Question: I am trying to produce some charts of the dummy data at the bottom of this message and have a few questions.
Would it be recommended to generate a new dataframe with summary stats so that the Year column becomes unique and the second column provides the total count or can I work with the data as is?
Related to this, if I do want to create a new dataframe, what is the best way to make it so that it has: Year, TotalCount, Counts per Term, Counts per Society?
My dummyyearcount dataframe has been created using:
'''
dummyyearcount <- count(dummydata, 'Year')
'''
Is there a way to do multiple counts within the one line of code? If so, how?
Regarding the plots, I am looking to plot a cumulative line plot, however when running the code below, it is looking for a y axis value. Is there are a way to make it do a count of the number of publications within that year rather and then split it out by society or term as opposed to me having to output a summary table and feeding in the Total Count as the y-axis?
The code below is what I have for the line plot, which complains with:
"Error: geom_line requires the following missing aesthetics: y"
Also, how can I make this cumulative so in years of no publications it will just flat line?
'''
ggplot() + aes(dummydata$Year, group=dummydata$Term, color=dummydata$Term) + geom_line(show.legend = TRUE) +
theme(axis.ticks=element_line(colour = 'black'), panel.background = element_rect('white'),
panel.grid.major = element_line(colour = 'gray85'), panel.border = element_rect(colour = 'black', fill = FALSE)) +
scale_y_continuous(expand = c(0,0), limits = c(0,5)) + scale_x_continuous(expand = c(0,0))
'''
Output from dput():
'''
structure(list(Year = c(2017L, 2011L, 2012L, 2010L, 2011L, 2015L,
2011L, 2011L, 2012L, 1994L, 2005L, 2009L, 1976L, 2007L, 2014L,
2013L, 2007L), Title = structure(1:17, .Label = c("Title of paper A",
"Title of paper B", "Title of paper C", "Title of paper D", "Title of paper E",
"Title of paper F", "Title of paper G", "Title of paper H", "Title of paper I",
"Title of paper J", "Title of paper K", "Title of paper L", "Title of paper M",
"Title of paper N", "Title of paper O", "Title of paper P", "Title of paper Q"
), class = "factor"), Authors = structure(c(1L, 1L, 2L, 1L, 3L,
4L, 7L, 1L, 8L, 5L, 4L, 6L, 10L, 10L, 9L, 4L, 2L), .Label = c("Bloggs",
"Jones", "Jones and Bloggs", "Smith", "Smith and Jones", "Smith, Jones and Wilson",
"White", "White and Bloggs", "Wilson", "Wilson and Jones"), class = "factor"),
Society = structure(c(4L, 4L, 1L, 1L, 4L, 4L, 2L, 3L, 4L,
1L, 1L, 4L, 4L, 2L, 4L, 4L, 4L), .Label = c("ABC", "MNO",
"N", "XYZ"), class = "factor"), Term = structure(c(1L, 1L,
1L, 1L, 1L, 2L, 2L, 1L, 2L, 2L, 1L, 1L, 2L, 1L, 1L, 2L, 2L
), .Label = c("A", "B"), class = "factor")), .Names = c("Year",
"Title", "Authors", "Society", "Term"), class = "data.frame", row.names = c(NA,
-17L))
'''
An example plot of the look I am eventually wanting to achieve:

I am still very new to R so any help would be appreciated.
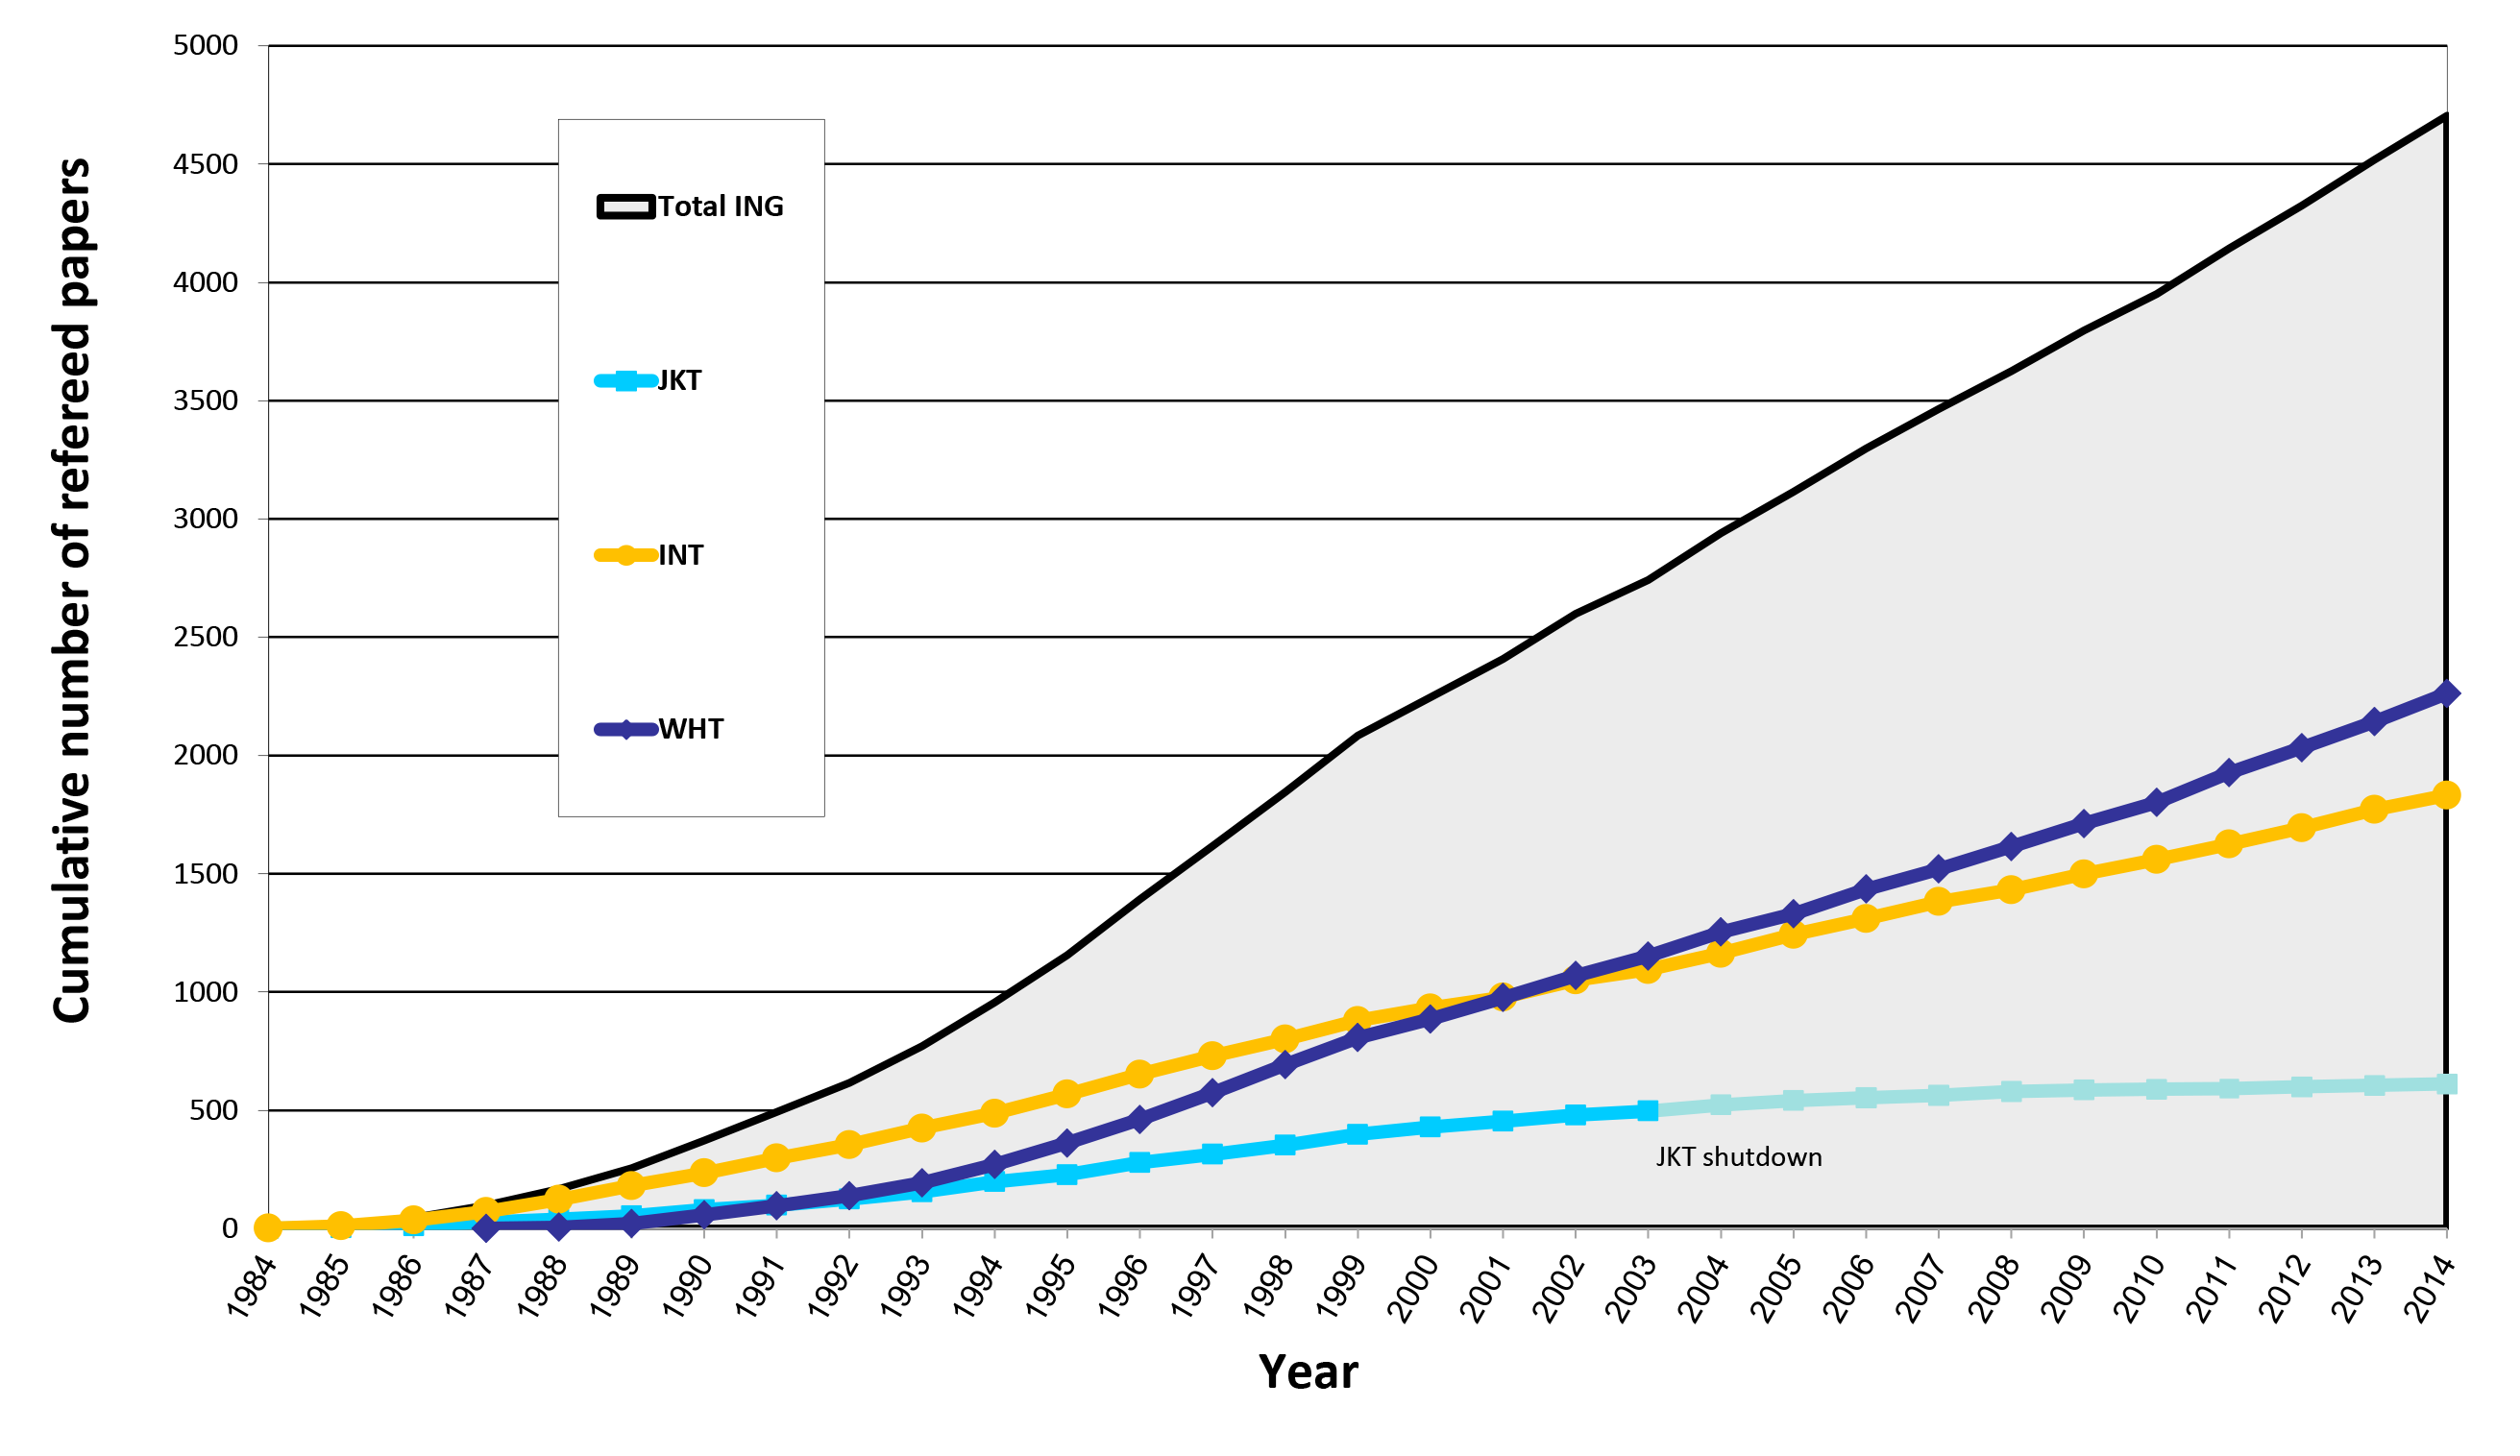
Answer: I like doing it like this using 'data.table' package because it is quite tractable to me (but this is not the only way):
'''
require(data.table)
# Turn data.frame into a data.table with term and year as group identifiers
setDT(dummydata ,key = c("Term","Year"))
# Get number of records in each group
dummydata[ , N := .N , by = .(Year,Term) ]
# Plot
ggplot( dummydata , aes( x = Year , y = cumsum(N) , colour = Term ) ) +
geom_line()
'''
<URL>